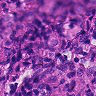
Metastatic tissue present: yes